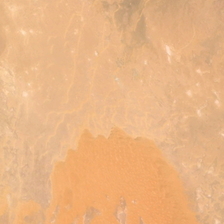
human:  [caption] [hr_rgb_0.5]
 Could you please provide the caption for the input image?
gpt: reddish brown sand is flowing over this yellow desert .

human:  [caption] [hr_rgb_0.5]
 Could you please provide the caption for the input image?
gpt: there is a clump of orange on the red brown desert .

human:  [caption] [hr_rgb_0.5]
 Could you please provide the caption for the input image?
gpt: there is a clump of orange on the red brown desert .

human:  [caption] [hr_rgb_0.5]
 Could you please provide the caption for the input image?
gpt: the desert decorates with some white star figure .

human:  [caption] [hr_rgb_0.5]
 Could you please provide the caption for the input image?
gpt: it is a piece of khaki desert .